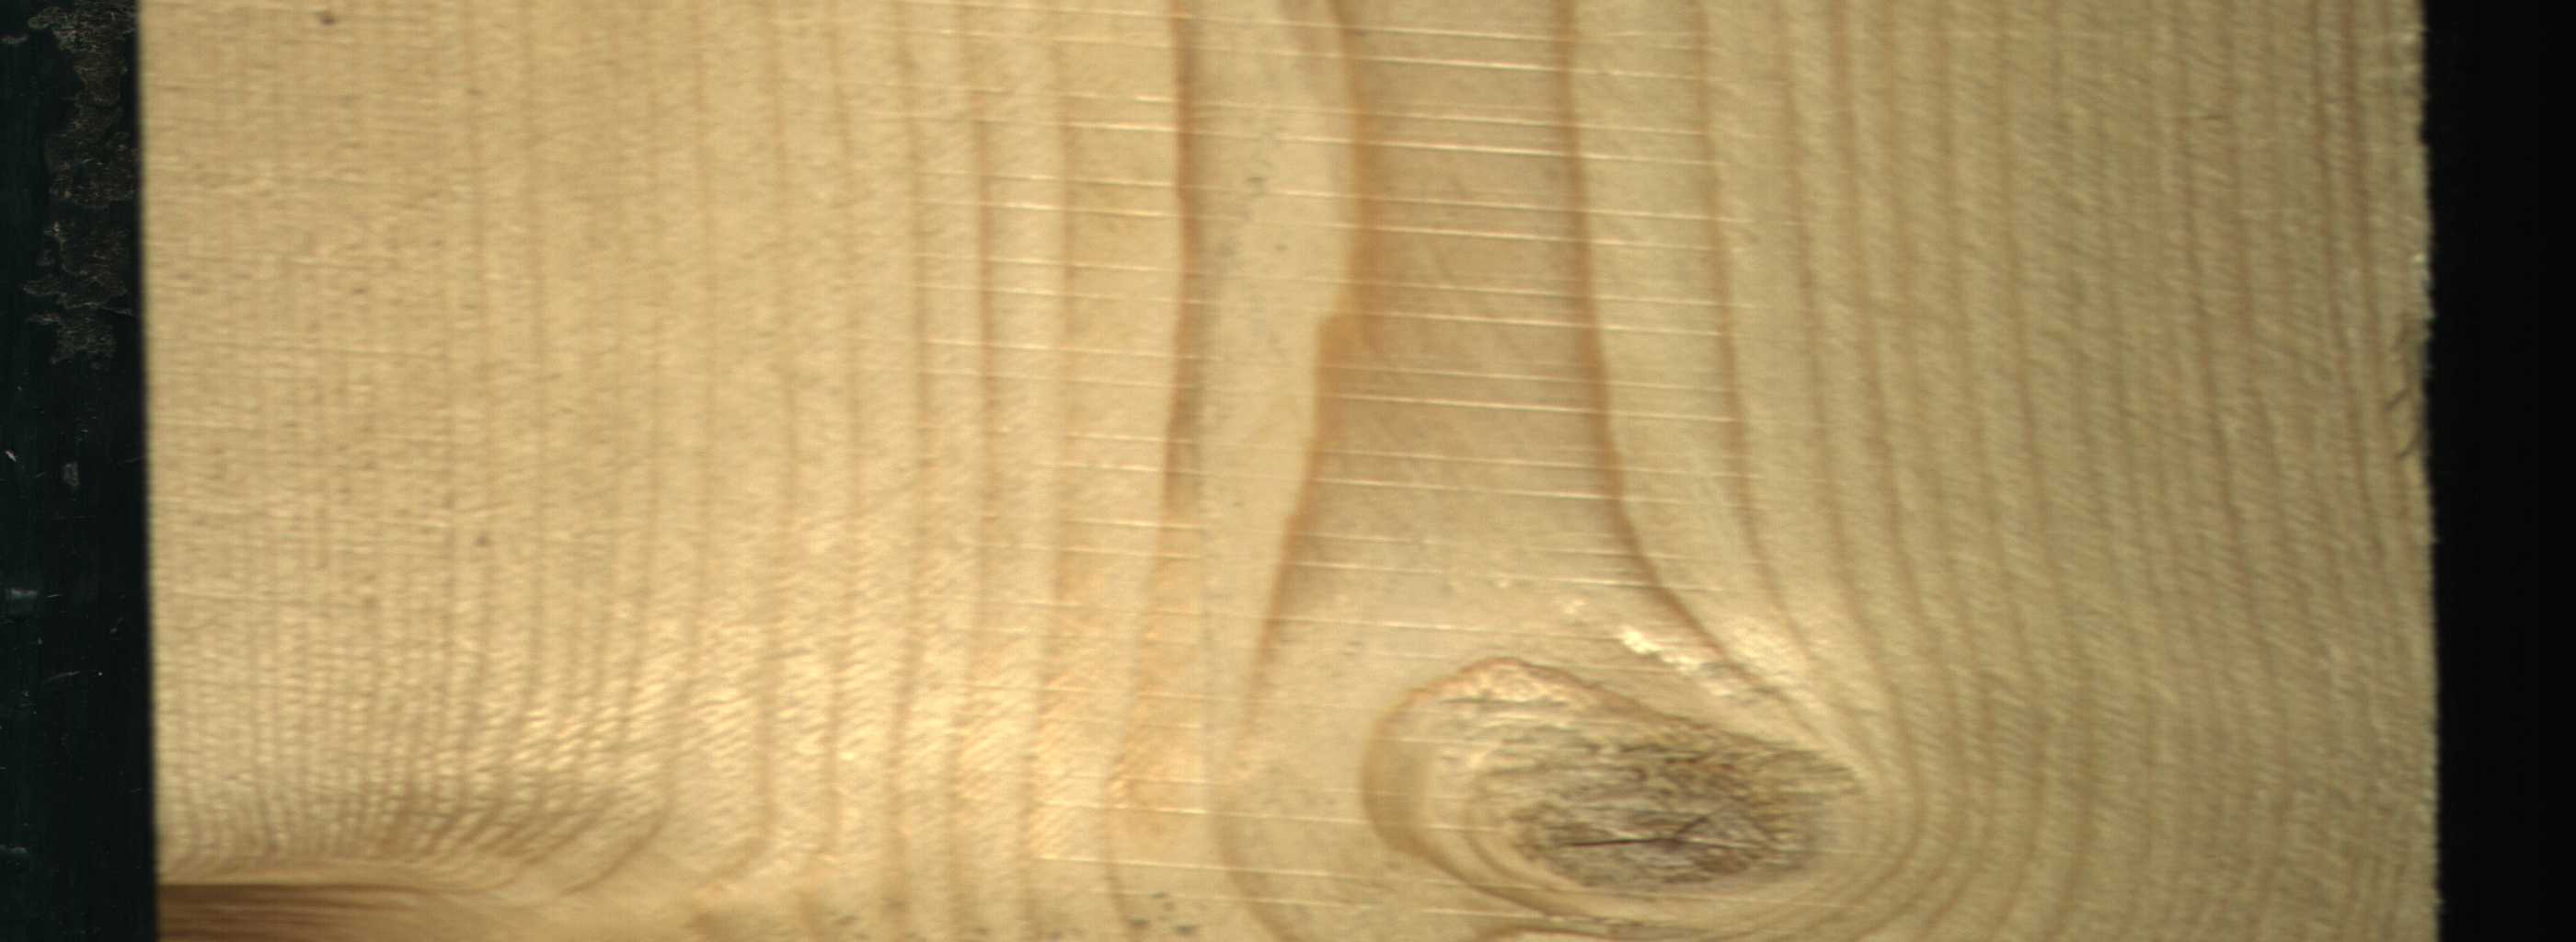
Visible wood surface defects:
knot_with_crack
knot_with_crack
knot_with_crack
Live_Knot